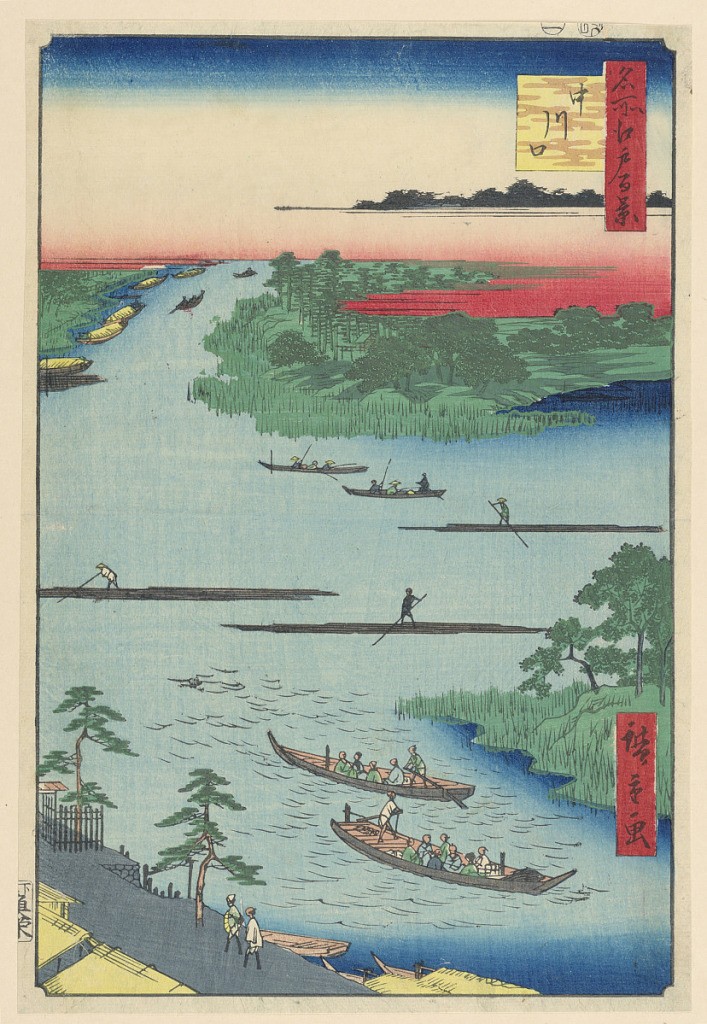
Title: Nakagawaguchi (Mouth of Nakagawa River) from the Series One Hundred Views of Edo
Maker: Ando Hiroshige, Japanese, 1797–1858
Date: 1797-1858
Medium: Woodblock print in colored ink on paper
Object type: Print
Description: This is a lively depiction of daily life on the traditional highway of Edo. In the foreground are two thatched-rowboats near the banks of the canal, most likely carrying precious cargo such as salt, which was a commodity that was produced not too far from this location. Above are three raftsmen transporting loads of timber, which was the primary building material of Japan during this time. Just above the horizon are two boats transporting passengers. Way off in the distance are fishermen, hoping for a good catch.